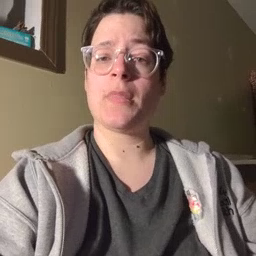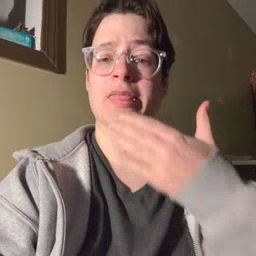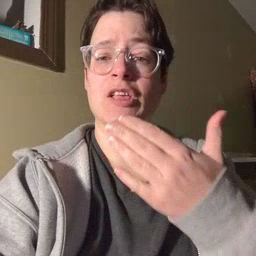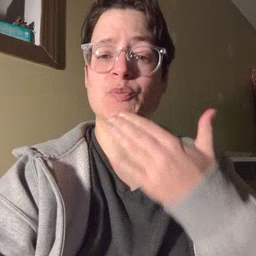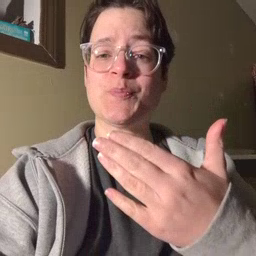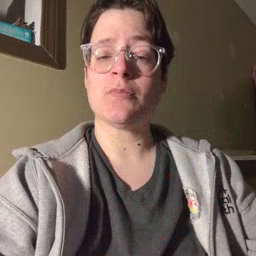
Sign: thankyou